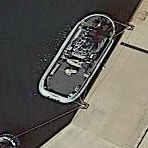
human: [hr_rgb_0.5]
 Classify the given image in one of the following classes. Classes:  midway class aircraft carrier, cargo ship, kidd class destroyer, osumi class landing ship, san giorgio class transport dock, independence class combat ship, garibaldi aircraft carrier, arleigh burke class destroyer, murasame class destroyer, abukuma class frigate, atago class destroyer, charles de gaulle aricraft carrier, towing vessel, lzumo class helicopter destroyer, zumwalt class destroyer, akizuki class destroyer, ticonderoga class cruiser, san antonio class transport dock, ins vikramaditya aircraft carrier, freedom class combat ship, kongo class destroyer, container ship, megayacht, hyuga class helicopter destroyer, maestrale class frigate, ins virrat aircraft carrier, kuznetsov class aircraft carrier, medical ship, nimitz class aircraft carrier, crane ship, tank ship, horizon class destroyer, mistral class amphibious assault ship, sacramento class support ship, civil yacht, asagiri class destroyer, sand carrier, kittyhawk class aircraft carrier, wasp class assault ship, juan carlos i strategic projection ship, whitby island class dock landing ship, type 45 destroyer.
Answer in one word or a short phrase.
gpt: Towing vessel